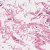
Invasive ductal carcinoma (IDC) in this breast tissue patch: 0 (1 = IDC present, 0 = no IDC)